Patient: sex M, age 45
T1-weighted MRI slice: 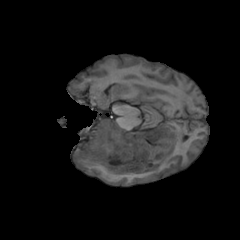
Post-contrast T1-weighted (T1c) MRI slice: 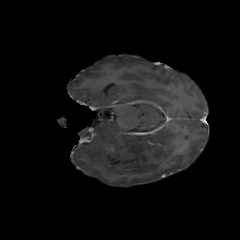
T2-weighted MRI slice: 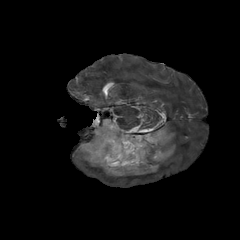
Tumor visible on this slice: yes
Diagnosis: Astrocytoma, IDH-mutant
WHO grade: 2